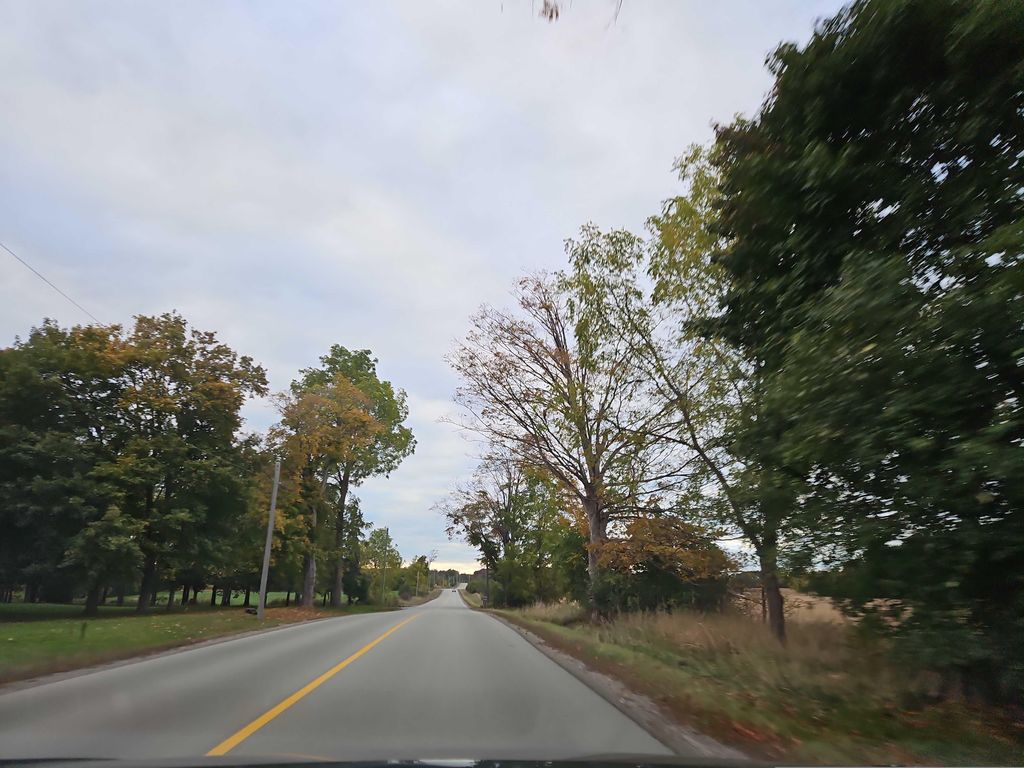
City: kitchener-waterloo